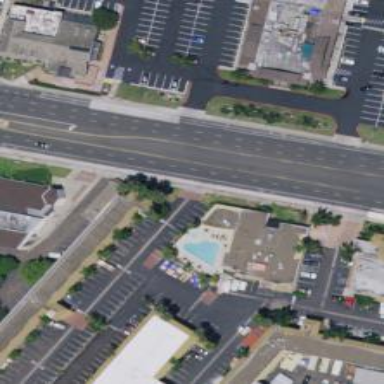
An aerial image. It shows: Hotel building.